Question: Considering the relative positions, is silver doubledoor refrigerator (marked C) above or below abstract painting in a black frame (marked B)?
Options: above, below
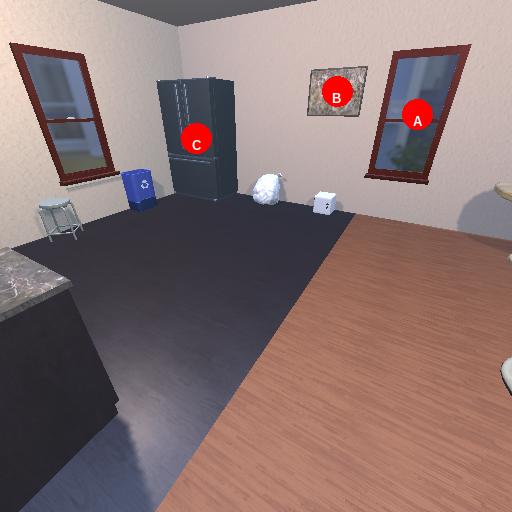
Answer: above